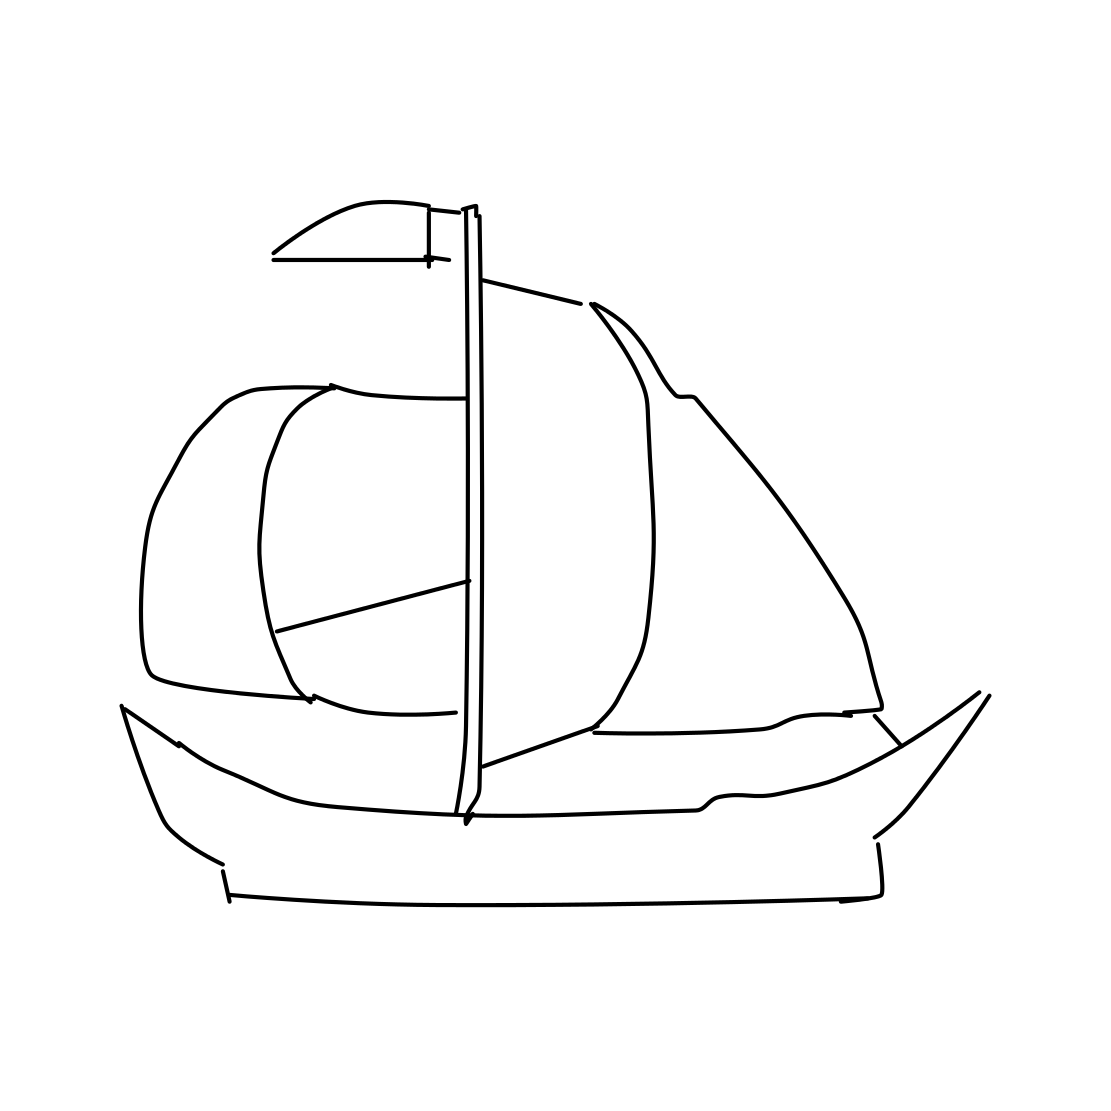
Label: sailboat